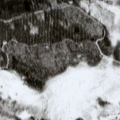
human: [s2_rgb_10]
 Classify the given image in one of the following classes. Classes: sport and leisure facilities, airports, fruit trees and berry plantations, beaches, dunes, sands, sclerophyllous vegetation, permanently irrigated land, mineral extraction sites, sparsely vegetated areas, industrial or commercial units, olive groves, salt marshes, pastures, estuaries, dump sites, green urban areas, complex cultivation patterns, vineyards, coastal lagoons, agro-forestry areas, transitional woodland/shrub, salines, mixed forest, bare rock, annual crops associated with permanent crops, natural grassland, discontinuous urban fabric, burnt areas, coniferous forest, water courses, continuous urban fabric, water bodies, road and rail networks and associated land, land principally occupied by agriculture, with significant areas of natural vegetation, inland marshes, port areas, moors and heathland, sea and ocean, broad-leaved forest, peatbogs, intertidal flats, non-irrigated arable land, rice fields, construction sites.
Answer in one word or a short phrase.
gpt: coniferous forest, mixed forest, transitional woodland/shrub, peatbogs